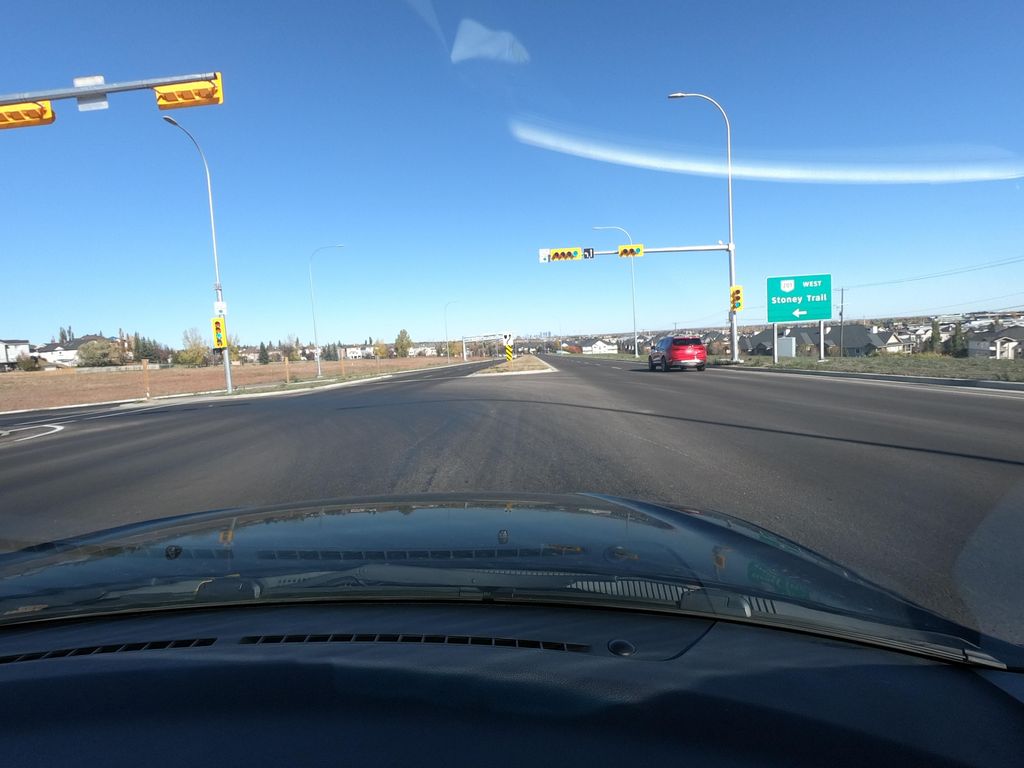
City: calgary